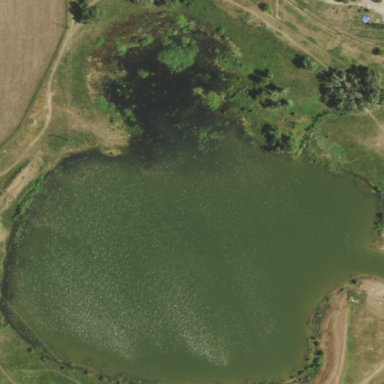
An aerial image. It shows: Reservoir of water.